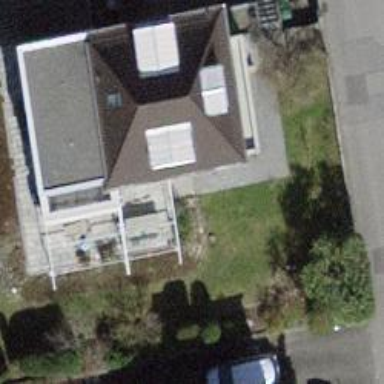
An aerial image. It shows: Residential building with hipped roof.